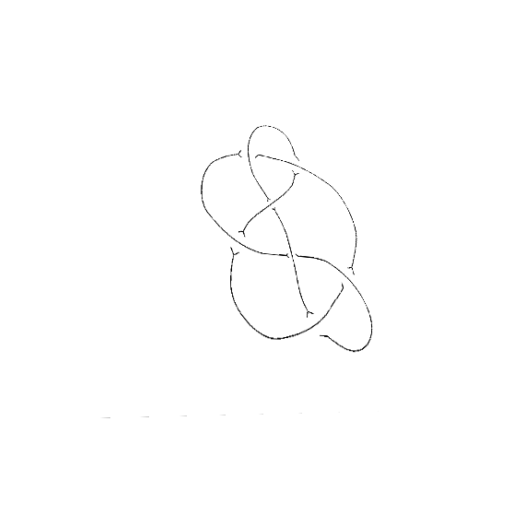
Crossing number: 7